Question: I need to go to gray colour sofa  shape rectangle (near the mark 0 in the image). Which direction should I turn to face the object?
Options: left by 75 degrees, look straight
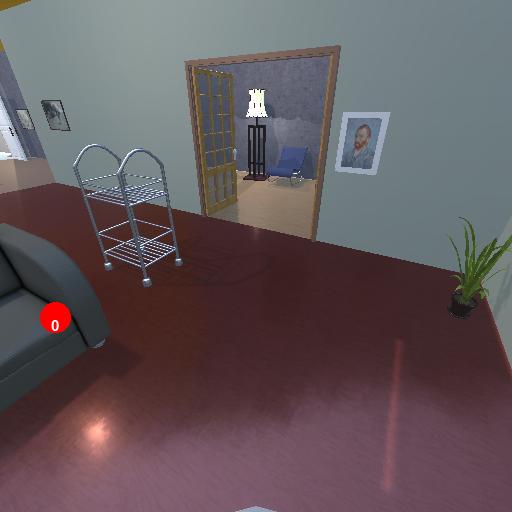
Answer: left by 75 degrees